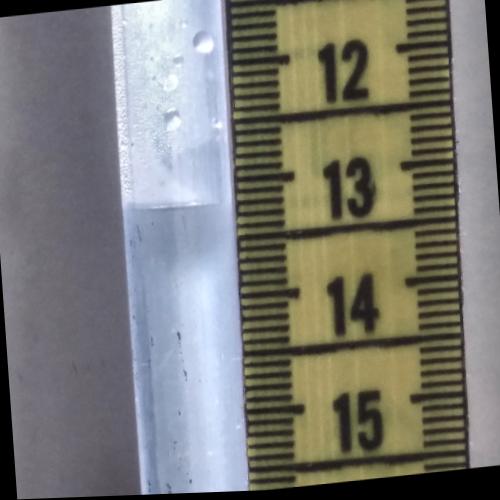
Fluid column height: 13.2 cm